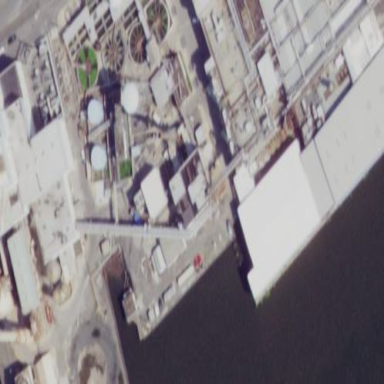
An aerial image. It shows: Power plant.